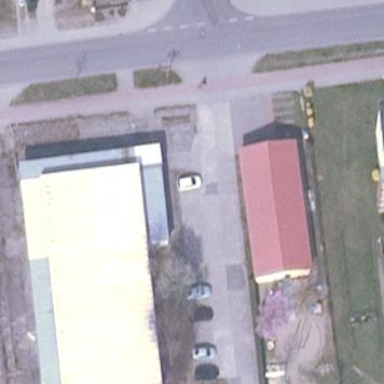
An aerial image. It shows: Building.